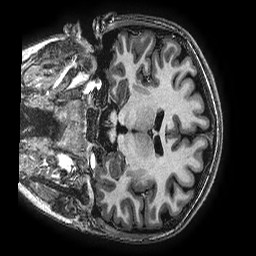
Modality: T1w
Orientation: coronal
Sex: female
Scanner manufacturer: ge
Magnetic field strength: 3 T
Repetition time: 0.00766 s
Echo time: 0.003476 s